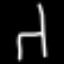
Label: chair